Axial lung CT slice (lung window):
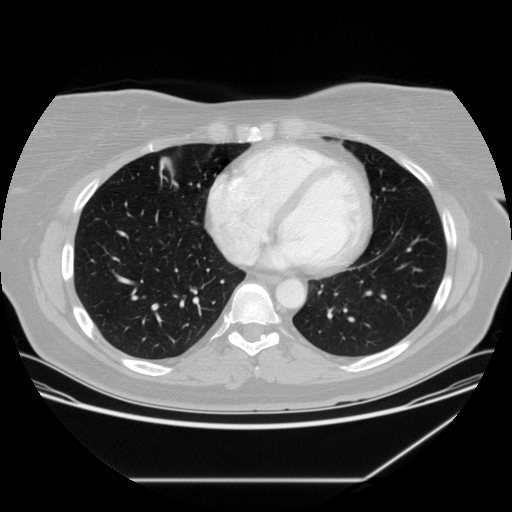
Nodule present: no